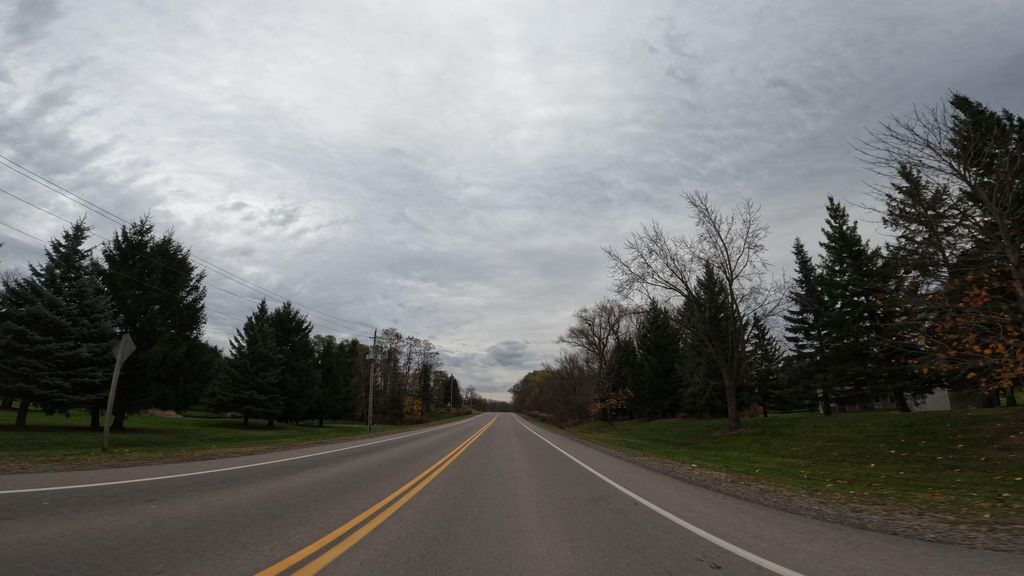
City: hamilton